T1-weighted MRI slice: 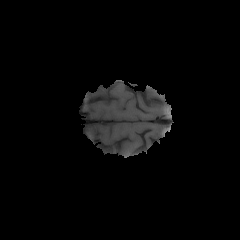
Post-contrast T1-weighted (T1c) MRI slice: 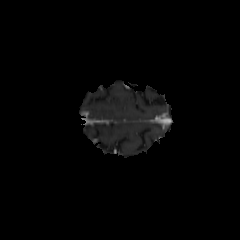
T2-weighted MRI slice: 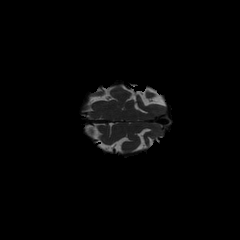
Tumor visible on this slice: no